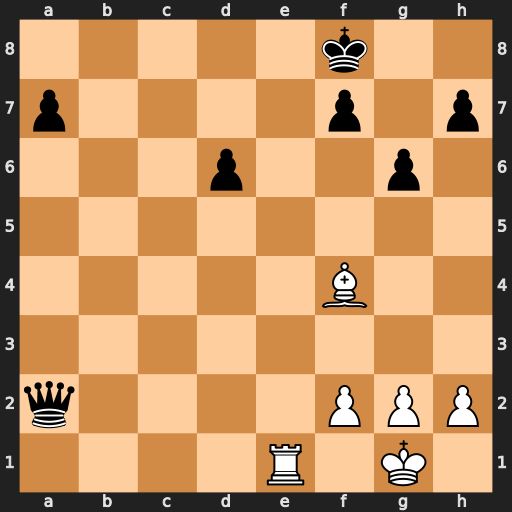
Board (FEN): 5k2/p4p1p/3p2p1/8/5B2/8/q4PPP/4R1K1
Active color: w
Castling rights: -
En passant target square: -
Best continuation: Bh6+ Kg8 Re8#